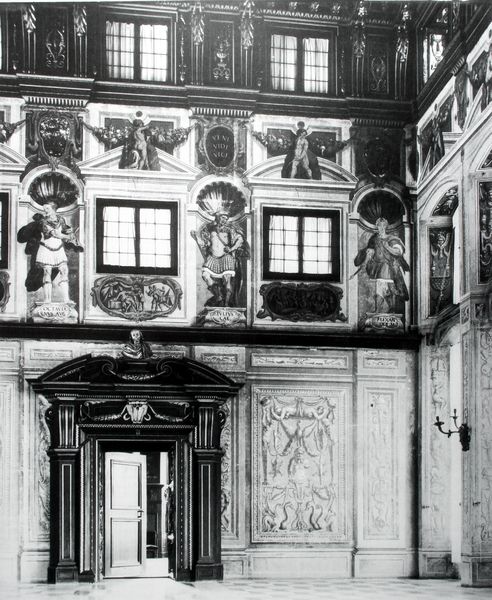
Titel: Östlicher Teilbereich der nördlichen Wand im Goldenen Saal
Künstler: Elias Holl
Standort: Augsburg
Institution: Rathaus
Schlagwörter: flügel, schatten, weiß, dreieck, menschen, blume, blumen, fenster, glas, grau, holz, licht, marmor, pfeiler, raum, schmuck, schwarz, skizze, säule, säulen, tür, zimmer, gebäude, haus, schloss, ornament, wand, architektur, barock, stein, tot, innenraum, kirche, boden, figur, decke, innen, klassizismus, girlande, pflanze, pflanzen, renaissance, engel, skulptur, statue, relief, schrift, bilder, ecke, bogen, fassade, studie, giebel, mauer, grafik, tag, türe, pilaster, saal, figuren, dekoration, tafel, kartusche, inschrift, ornamente, kerze, türrahmen, kerzen, lüster, stuck, innenansicht, plastik, tor, halle, foto, fotografie, eingang, innenhof, offen, kloster, palast, tageslicht, scheiben, schwarz-weiss, radierung, stich, fliesen, hallo, rathaus, gestalten, ranke, intarsien, girlanden, halbrund, fries, dreiecksgiebel, portal, sims, kerzenständer, kerzenhalter, gesims, skulpturen, statuen, obergaden, residenz, vergittert, krieger, bibliothek, heilige, muschel, fresko, muscheln, prunk, putten, bemalung, ornamentik, kupferstich, putti, wandhalter, mamor, gebälk, rekonstruktion, nischen, gesimms, aufriß, segmentgiebel, gesimse, nieschen, konchen, augsburg, medaillons, heiligenfiguren, wandfelder, sakralraum, innenausstattung, halbrelief, sprenggiebel, verkröpft, ornemente, goldener saal, holl, figurnischen, fruchtgirlanden, gurtgesims, segmentbogengiegel, sprengbogen, türblatt, wandfeld, geprengter giebel, gliederungen, 'fassade, sprenggibel, vertafelung, relief säulen